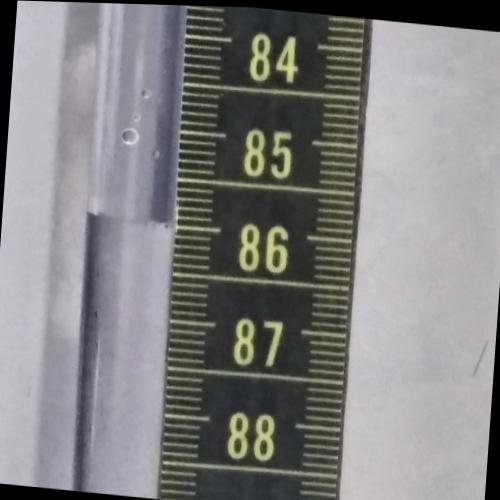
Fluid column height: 86.0 cm